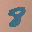
Label: 8